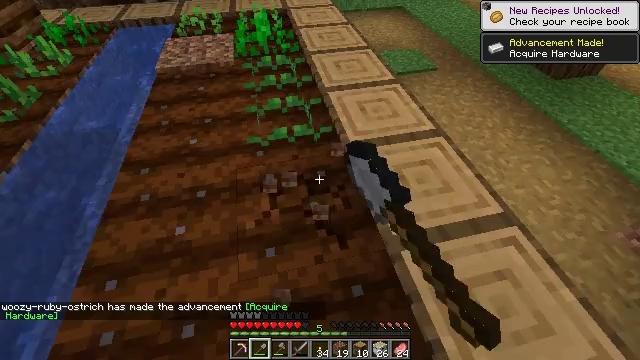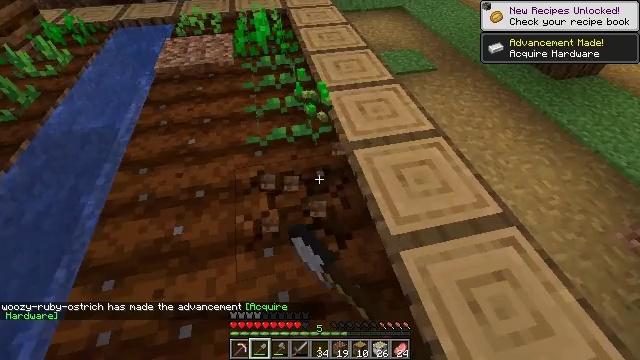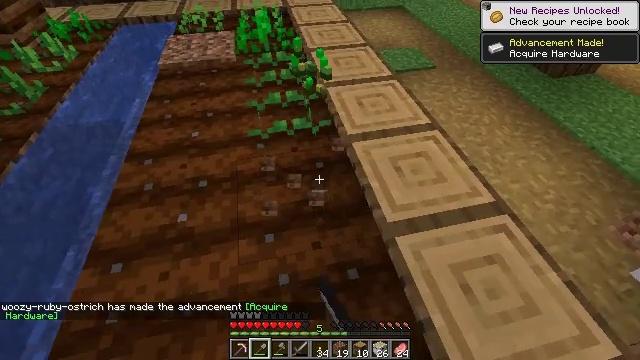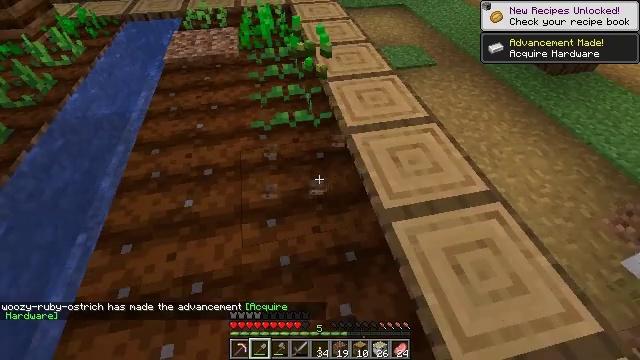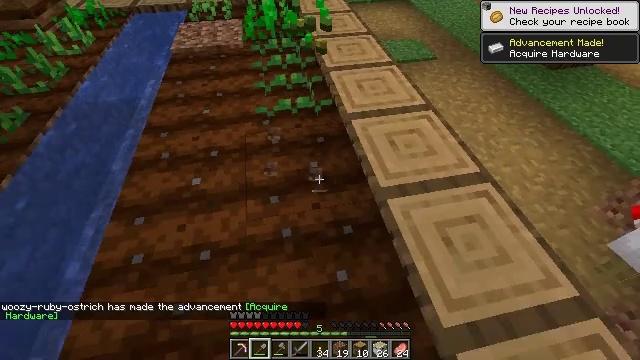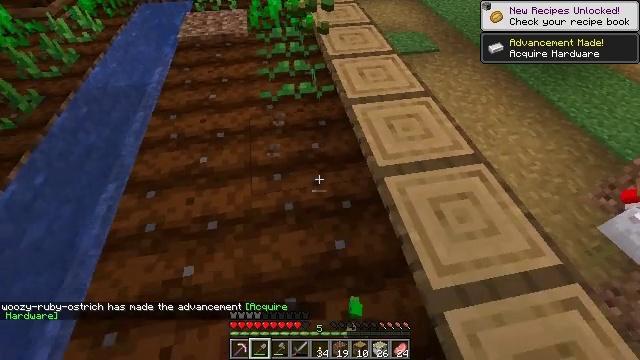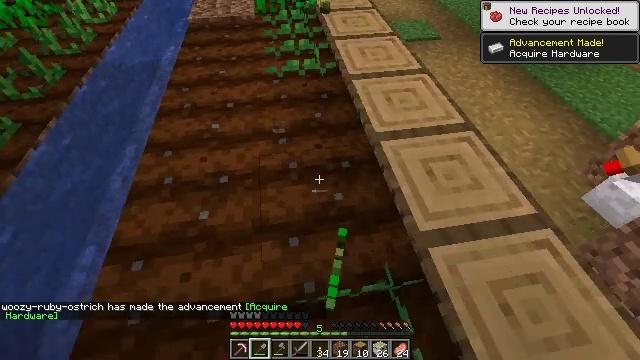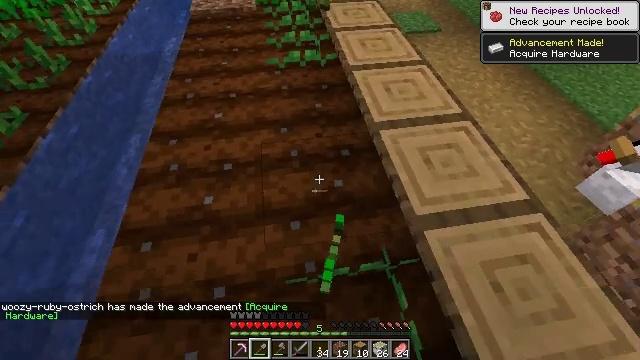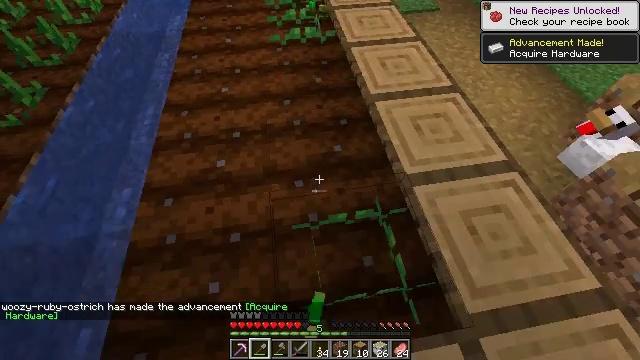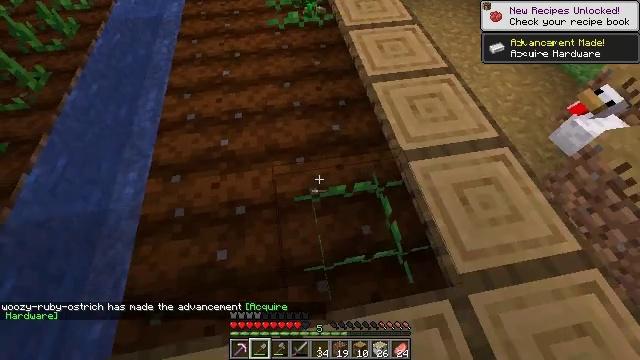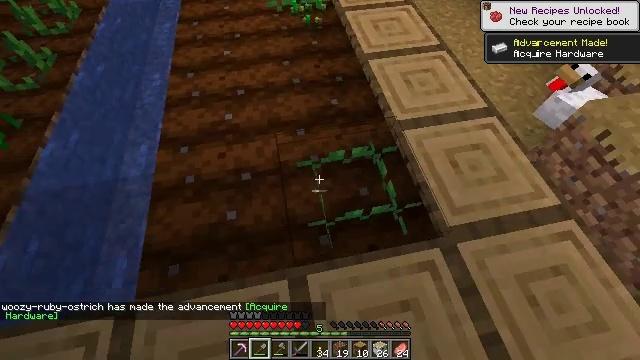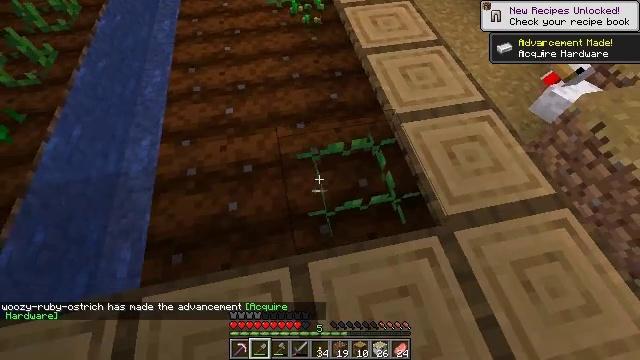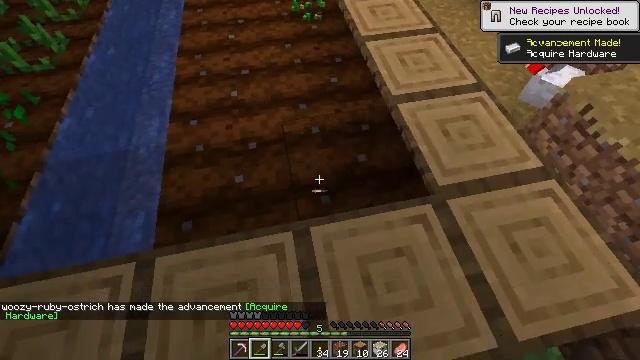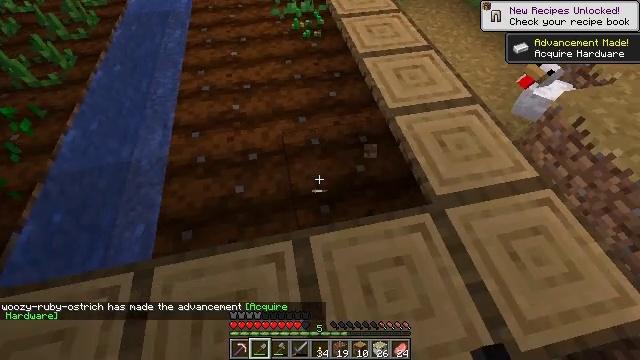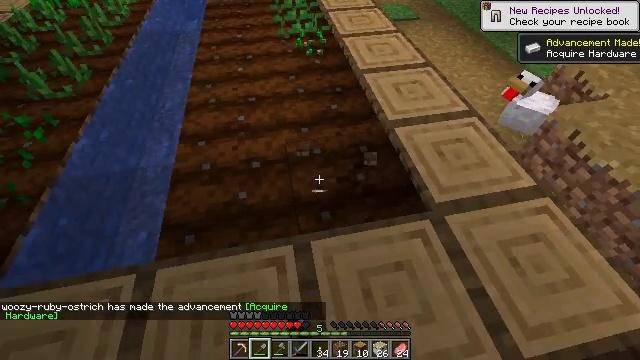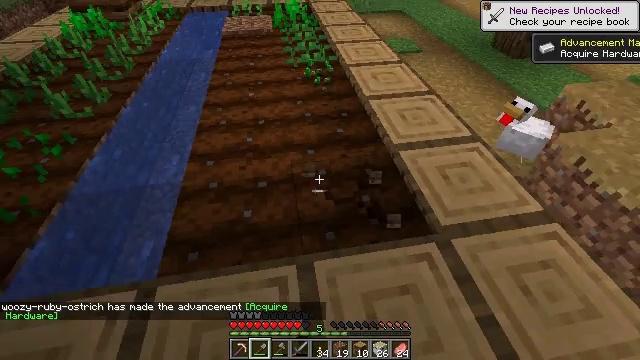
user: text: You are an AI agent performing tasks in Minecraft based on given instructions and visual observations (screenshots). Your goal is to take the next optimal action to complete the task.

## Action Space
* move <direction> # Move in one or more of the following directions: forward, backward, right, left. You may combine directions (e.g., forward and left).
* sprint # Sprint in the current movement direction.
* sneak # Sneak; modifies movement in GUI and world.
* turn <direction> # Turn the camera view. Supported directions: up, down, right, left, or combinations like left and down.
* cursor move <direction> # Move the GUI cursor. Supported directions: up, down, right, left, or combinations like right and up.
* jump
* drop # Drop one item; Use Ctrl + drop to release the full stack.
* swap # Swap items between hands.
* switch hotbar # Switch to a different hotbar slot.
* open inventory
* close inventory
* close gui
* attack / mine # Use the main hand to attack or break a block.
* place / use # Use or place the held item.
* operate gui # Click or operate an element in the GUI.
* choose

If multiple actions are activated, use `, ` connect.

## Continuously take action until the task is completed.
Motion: motion action
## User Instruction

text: Collect carrots by breaking the crop.
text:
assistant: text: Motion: move back, attack / mine
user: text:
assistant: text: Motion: move back
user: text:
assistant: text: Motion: move back
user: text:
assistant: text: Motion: move back
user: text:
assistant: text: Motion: move back
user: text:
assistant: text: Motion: move back, turn down
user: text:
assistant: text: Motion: move back, turn down
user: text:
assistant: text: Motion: move back, turn down
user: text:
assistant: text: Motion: move back, turn down
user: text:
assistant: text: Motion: move back, turn down
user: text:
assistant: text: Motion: move back
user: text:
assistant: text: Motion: attack / mine
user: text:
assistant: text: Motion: turn up, attack / mine
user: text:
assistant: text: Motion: turn up, attack / mine
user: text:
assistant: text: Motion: move forward, turn left and up, attack / mine
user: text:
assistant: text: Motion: move forward, turn up, attack / mine
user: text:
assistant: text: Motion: move forward, attack / mine
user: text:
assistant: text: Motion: move forward, attack / mine
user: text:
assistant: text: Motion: move forward, attack / mine
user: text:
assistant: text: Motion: move forward, attack / mine
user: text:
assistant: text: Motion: move forward
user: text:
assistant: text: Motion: move forward
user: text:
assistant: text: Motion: move forward
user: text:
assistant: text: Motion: move forward
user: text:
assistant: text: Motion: move forward
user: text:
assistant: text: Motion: move forward
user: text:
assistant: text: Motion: move forward, attack / mine
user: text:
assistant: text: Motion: move forward, turn left, attack / mine
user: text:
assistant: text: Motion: move forward, turn left, attack / mine
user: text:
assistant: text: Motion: move forward, turn left, attack / mine